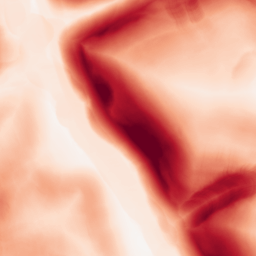
Category: morphological
Decomposition family: morphological_gradient
Decomposition parameters: size: 15
shape: disk
Upsampling method: linear_exact
Upsampling parameters: scale: 2
Upsampling scale: 2